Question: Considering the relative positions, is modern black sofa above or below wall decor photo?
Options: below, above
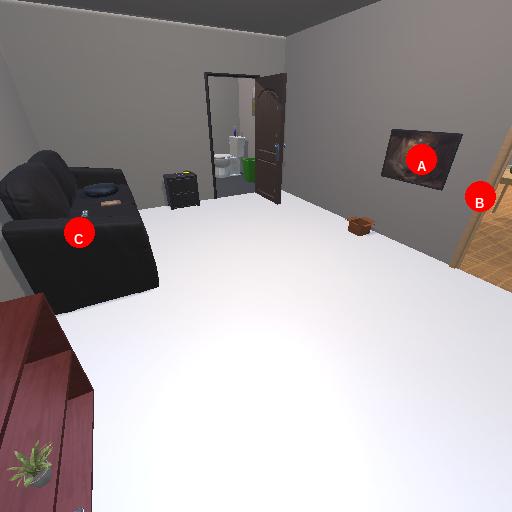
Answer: below